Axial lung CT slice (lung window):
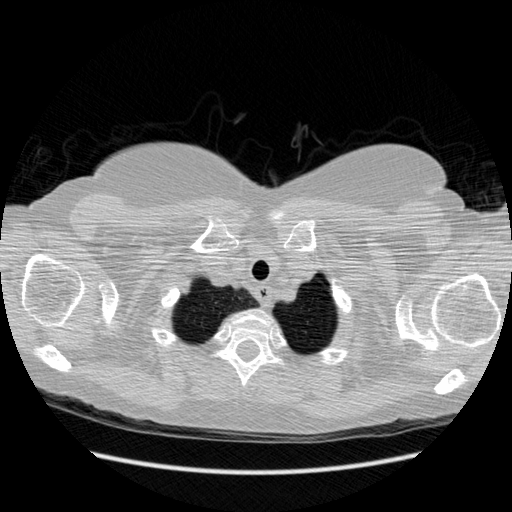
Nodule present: no